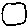
Label: circle